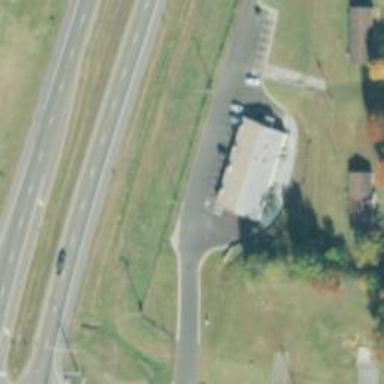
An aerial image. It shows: Healthcare clinic.